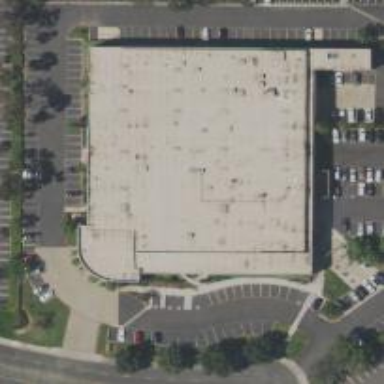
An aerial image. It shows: Commercial building.